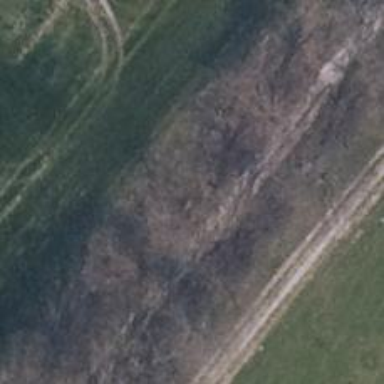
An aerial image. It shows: Row of trees in natural setting.